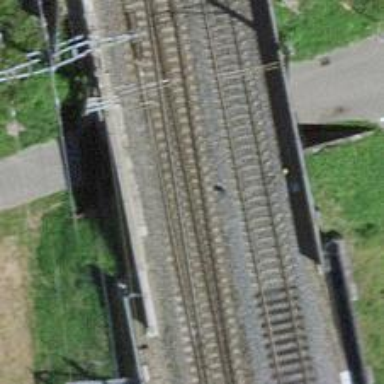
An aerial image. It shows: Single railway track with electrified contact line.